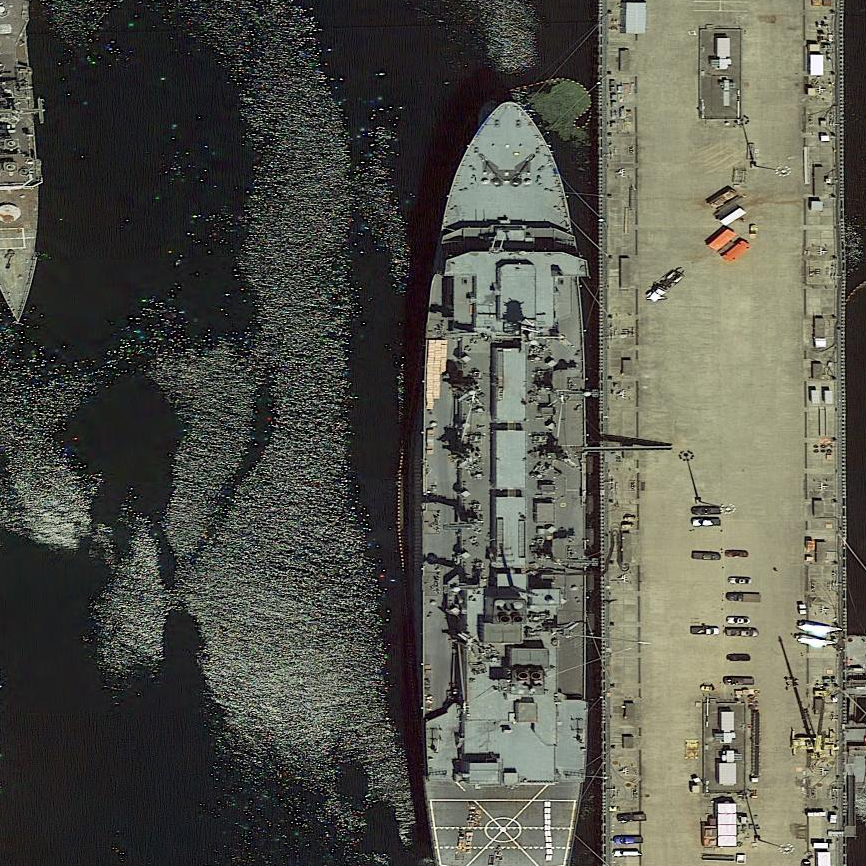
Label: Sacramento-class_support_ship